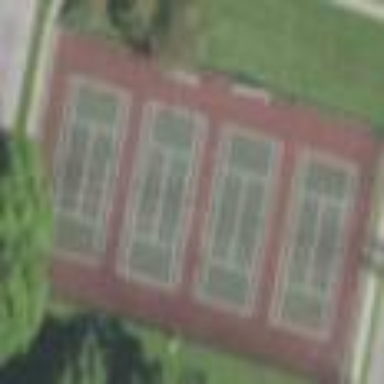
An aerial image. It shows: Recreation ground featuring tennis court.